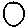
Label: circle